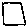
Label: square